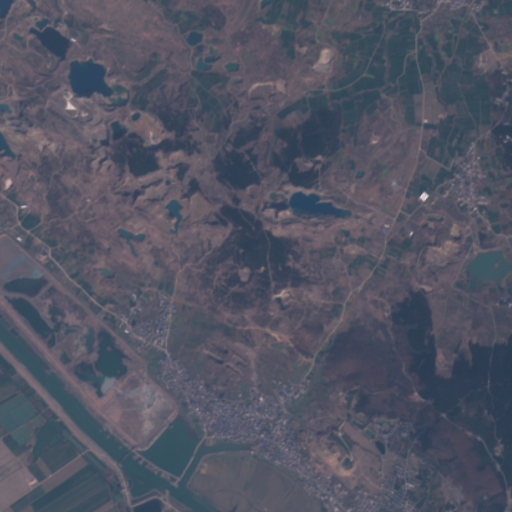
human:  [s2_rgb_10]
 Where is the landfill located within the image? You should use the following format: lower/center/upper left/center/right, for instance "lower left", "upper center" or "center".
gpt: The landfill is located in the upper left of the image.
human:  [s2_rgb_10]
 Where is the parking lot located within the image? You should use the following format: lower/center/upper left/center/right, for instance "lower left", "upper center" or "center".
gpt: There is no parking lot in the image.